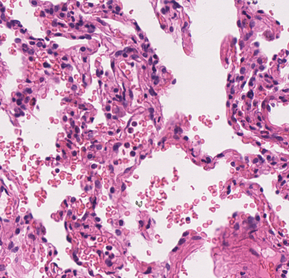
Tumor epithelial tissue: no
Tumor-associated stroma tissue: no
Normal tissue: yes